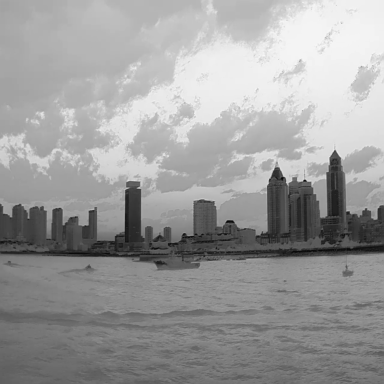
There are two canoes in the infrared image.